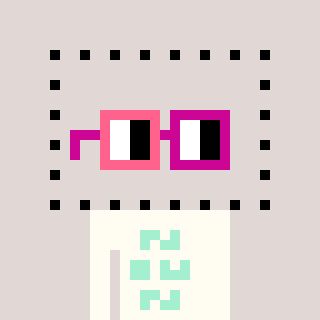
a pixel art character with square pink and red glasses, a void-shaped head and a grayscale-colored body on a warm background